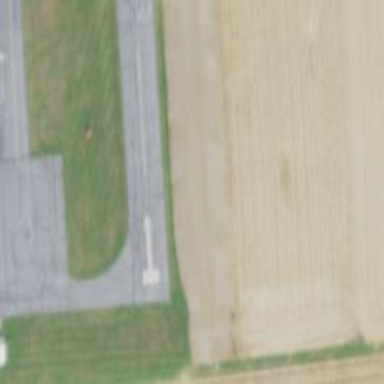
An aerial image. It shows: Runway surface made of asphalt at airport.